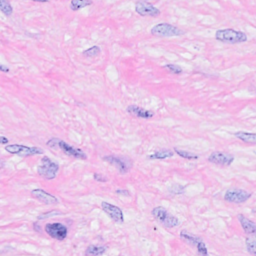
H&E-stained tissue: Breast